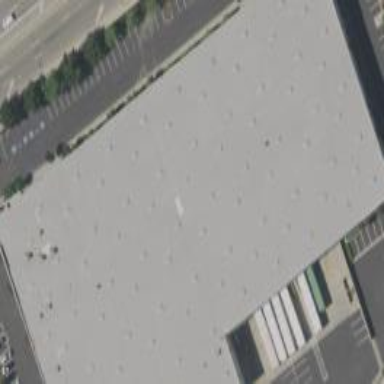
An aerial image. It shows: Warehouse.